Question: Is there a way to have git always merge without a fast-forward, except for when pulling?
Following a nice git-flow, I like keeping my branch history (easier to remove features, etc later on), so I have set my config to fast-forward when merging, like so:
'''
git config --global merge.ff false
'''
However, whenever I update my current branch/pull from the remote, it creates a merge commit... which is really gross, especially for forking other projects on .
Is there anyway to make a 'git pull' fast-forward?
Unfortunately, I tried doing:
'''
git pull --ff-only upstream master
'''
... only to watch it spit out an error:
'''
fatal: You cannot combine --no-ff with --ff-only.
'''
I'm really tired of seeing this:

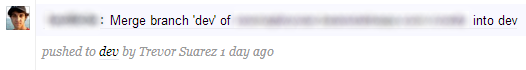
Answer: You can try this:
'''
git pull --rebase upstream master
'''
This will rebase your commits on top of upstream commits.
Here is an illustration of what it does.
Your local repository:
'''
* bbbbbbb (HEAD, master) My changes.
* aaaaaaa Initial commit.
'''
Upstream repository:
'''
* ccccccc (upstream/master) Their changes.
* aaaaaaa Initial commit.
'''
After 'git pull --rebase upstream master':
'''
* bbbbbbb (HEAD, master) My changes.
* ccccccc (upstream/master) Their changes.
* aaaaaaa Initial commit.
'''